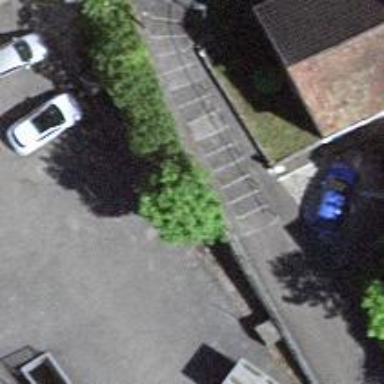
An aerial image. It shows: Set of steps on the road.